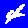
Digit: 4